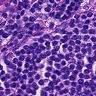
Metastatic tissue present: no